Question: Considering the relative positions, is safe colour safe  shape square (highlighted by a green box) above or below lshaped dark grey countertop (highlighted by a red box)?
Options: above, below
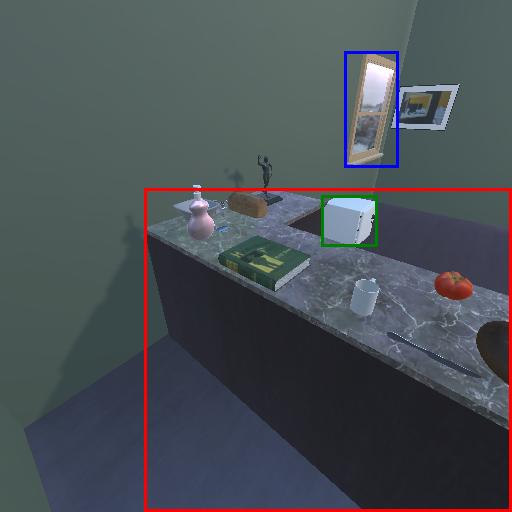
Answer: above